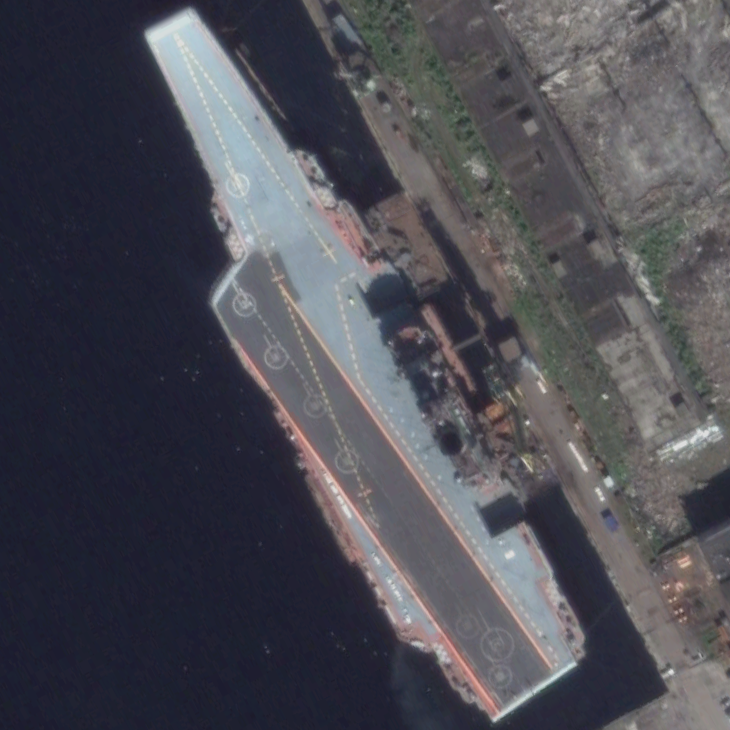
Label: aircraft_carrier